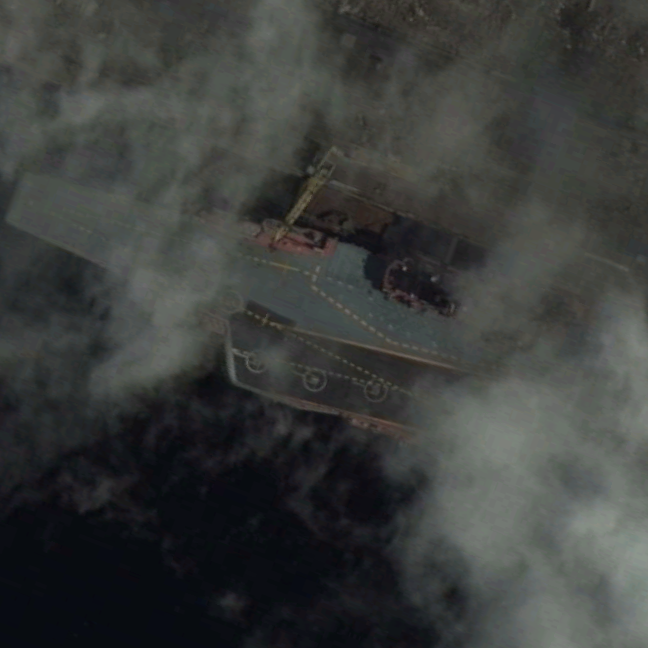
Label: aircraft_carrier